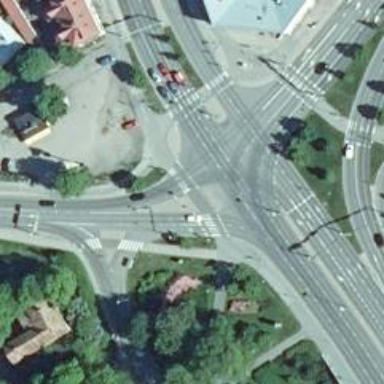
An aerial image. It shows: Asphalt footway with traffic island that includes crossing.